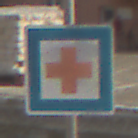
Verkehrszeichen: ErsteHilfe
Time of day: MorningAfternoon
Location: Outdoor (Urban)
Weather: PartlyCloudy
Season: NotSpecified
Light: Natural